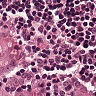
Metastatic tissue present: yes